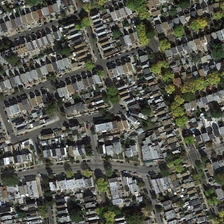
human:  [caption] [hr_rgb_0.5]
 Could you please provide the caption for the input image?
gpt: many crowded buildings and some green trees are in a dense residential area .

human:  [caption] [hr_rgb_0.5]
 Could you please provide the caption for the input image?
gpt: many crowded buildings and some green trees are in a dense residential area .

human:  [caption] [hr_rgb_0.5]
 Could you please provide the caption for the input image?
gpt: many crowded buildings and some green trees are in a dense residential area .

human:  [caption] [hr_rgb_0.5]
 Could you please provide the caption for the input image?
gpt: many crowded buildings and some green trees are in a dense residential area .

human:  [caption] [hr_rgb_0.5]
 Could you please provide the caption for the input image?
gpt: many crowded buildings and some green trees are in a dense residential area .